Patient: sex M, age 46
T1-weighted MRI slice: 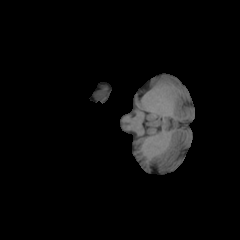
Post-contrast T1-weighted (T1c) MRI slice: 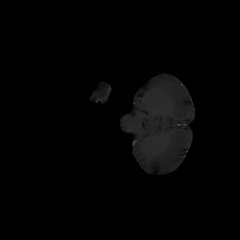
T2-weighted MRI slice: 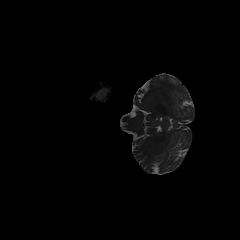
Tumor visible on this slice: no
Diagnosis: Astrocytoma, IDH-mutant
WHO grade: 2